Question: I have a custom flipbox which is described in the accepted answer here: <URL>.
I'm struggling to set the initial value after the page is rendered my 'change-page' function is something like this:
'''
changePage:function (page) {
page.$el.attr('data-role', 'page');
page.render();
$('body').append(page.$el).trigger('create');
$.mobile.changePage(page.$el, {changeHash:false});
}
'''
As I use Backbone.js to manage the views and then I delegate the navigation to jQM.
I basically need to set the initial value of this input text field ( maybe there's a workaround)

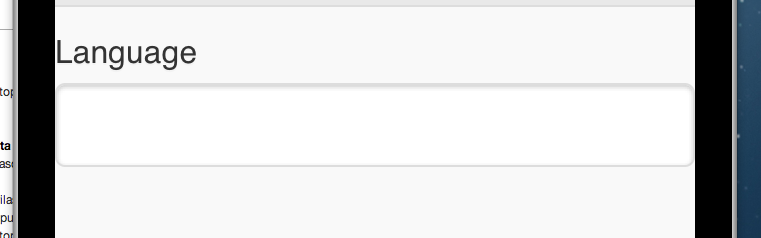
Answer: Ok I figured this out myself and I'm willing to share the solution:
first of all the change page function is slightly different:
'''
changePage:function (page) {
page.$el.attr('data-role', 'page');
//get rid of everything in the old page.
page.remove();
//render the page again
page.render();
$('body').append(page.$el).trigger('create');
$.mobile.changePage(page.$el, {changeHash:false});
}
'''
the remove call is necessary to get rid of every event listener you had in the old rendered HTML.
In every page that needs init parameters you can specify in the render function this:
'''
render: function(){
....
this.$el.on('pageshow',this.initFields);
....
}
initFields: function(){
// put your jQuery code here (e.g. this.$el.find('foo').val('initValue');
}
'''
please note that this solution as of the jQM documentation is valid up to the 1.5.0 version of jQM, after that the pageshow event will not be triggered anymore.